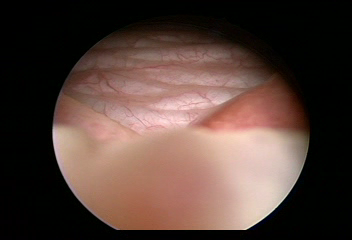
Modality: WLC
Class: Normal mucosa
Bladder cancer association: No